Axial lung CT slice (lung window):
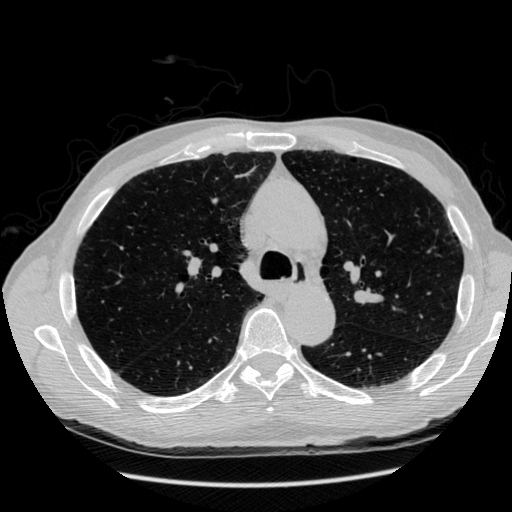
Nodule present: no